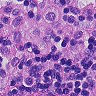
Metastatic tissue present: no